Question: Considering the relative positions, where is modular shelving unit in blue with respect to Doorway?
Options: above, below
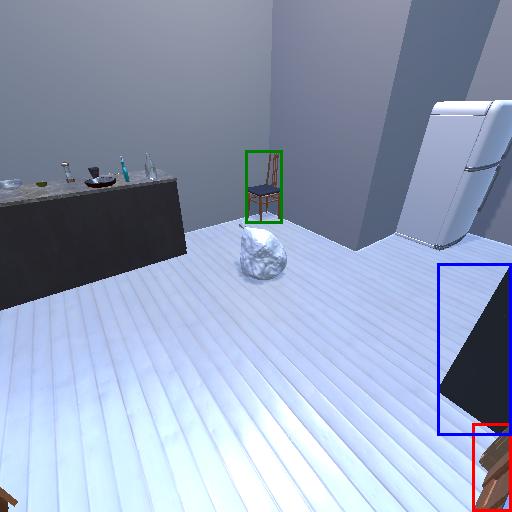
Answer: above